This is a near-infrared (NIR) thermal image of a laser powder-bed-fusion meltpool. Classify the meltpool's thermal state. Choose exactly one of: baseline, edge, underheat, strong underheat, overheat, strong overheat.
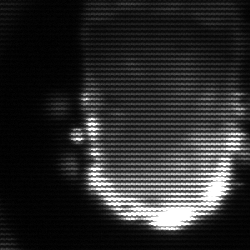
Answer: baseline